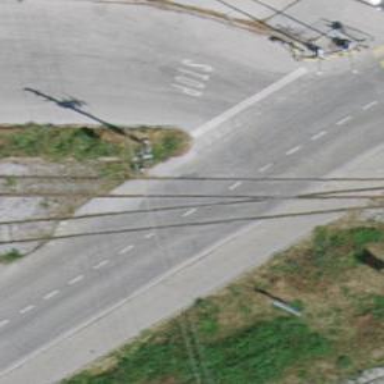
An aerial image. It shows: Level crossing along the railway.